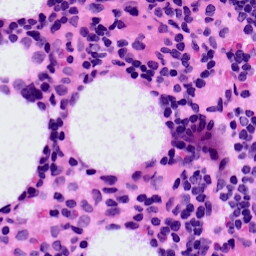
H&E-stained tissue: LymphNode